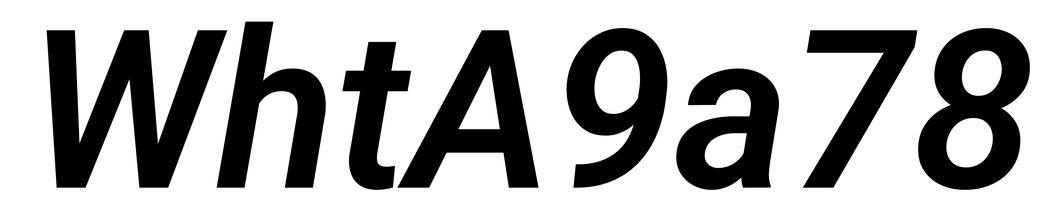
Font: Roboto-Italic_SemiBold_Italic